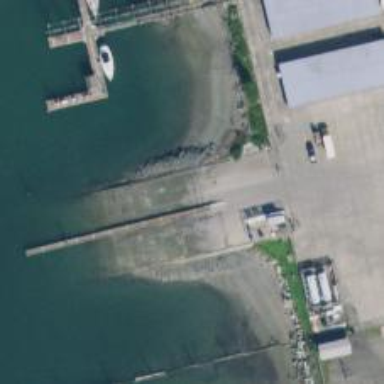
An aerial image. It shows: Slipway on leisure land.